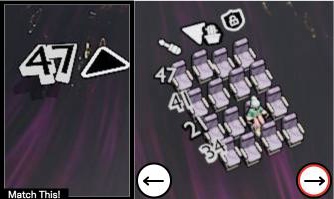
Task: seats
Answer: no